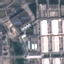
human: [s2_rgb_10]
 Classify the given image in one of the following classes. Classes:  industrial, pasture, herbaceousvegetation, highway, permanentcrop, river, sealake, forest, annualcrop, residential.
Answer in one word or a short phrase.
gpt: Industrial